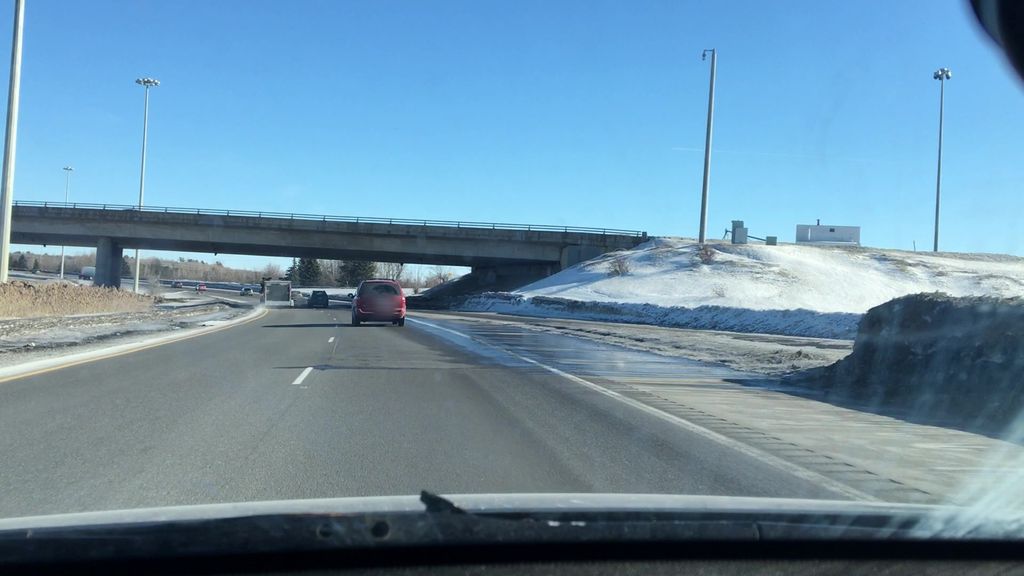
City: ottawa-gatineau